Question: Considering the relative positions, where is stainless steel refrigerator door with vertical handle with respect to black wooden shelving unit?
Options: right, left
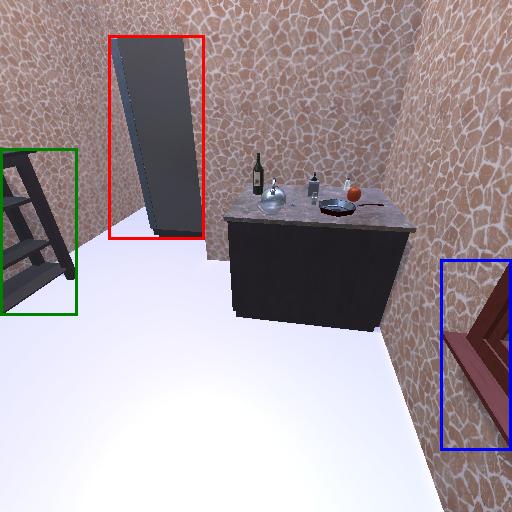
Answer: right